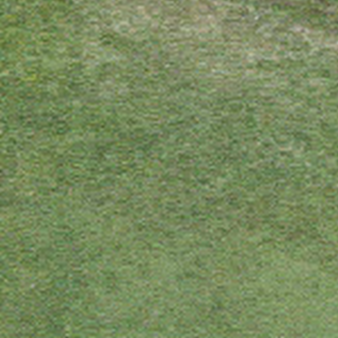
Label: other